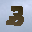
Label: 3